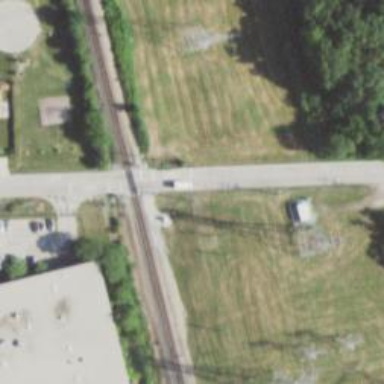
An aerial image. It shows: Level crossing along the railway.